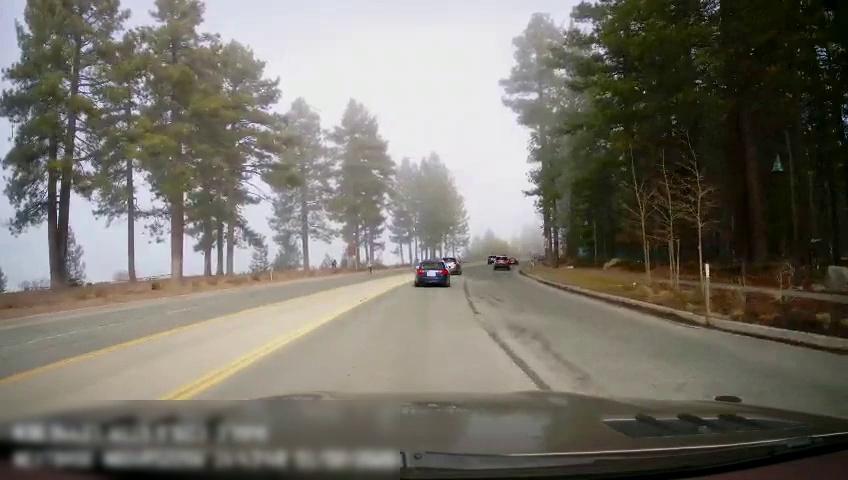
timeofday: Day
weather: Sunny
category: Drivable Space
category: Vehicles | Car
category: Vehicles | SUV
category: Vehicles | Car
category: Lanes | Opposite Lane
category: Lanes | Current Lane
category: Lanes | Current Lane
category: Lanes | Opposite Lane